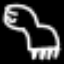
Label: frog